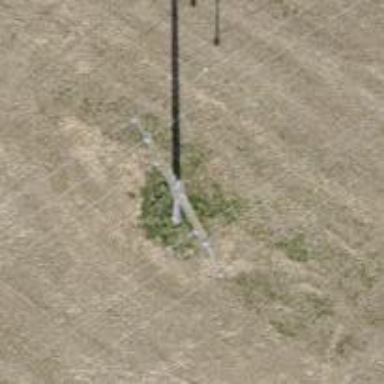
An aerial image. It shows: Concrete power pole.